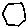
Label: hexagon